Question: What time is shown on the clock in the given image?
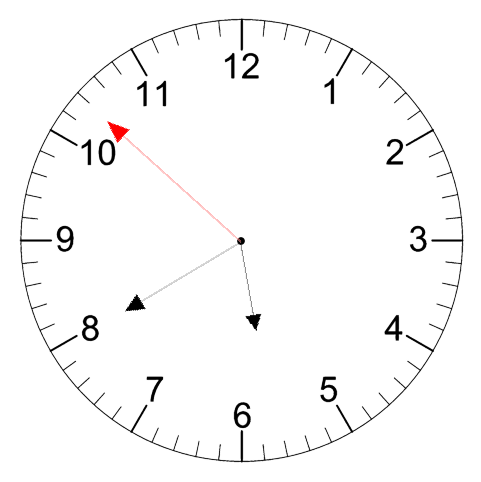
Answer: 05:39:52